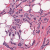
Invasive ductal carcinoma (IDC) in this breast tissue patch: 1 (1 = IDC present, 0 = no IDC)